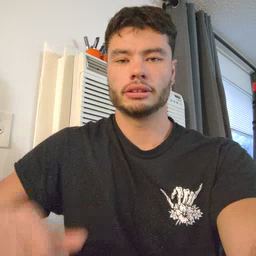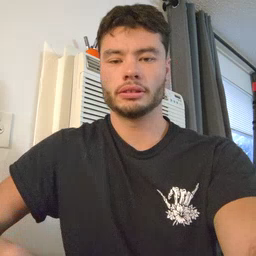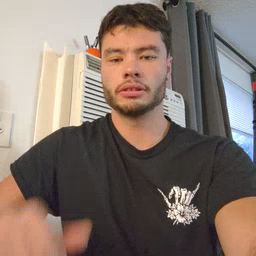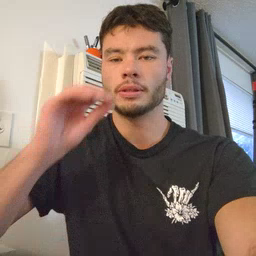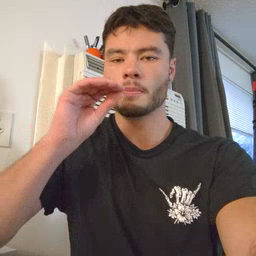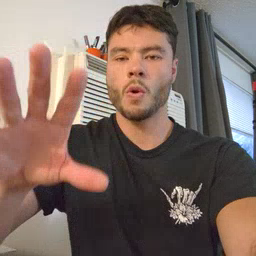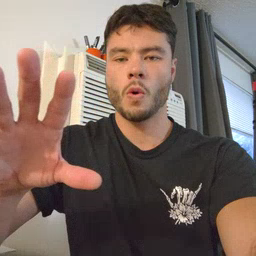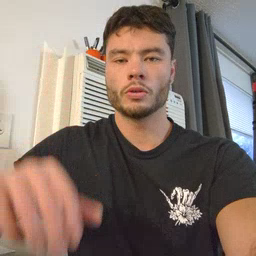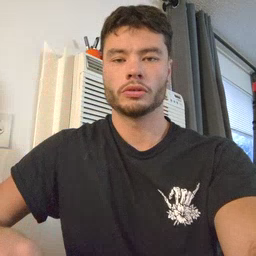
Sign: blow